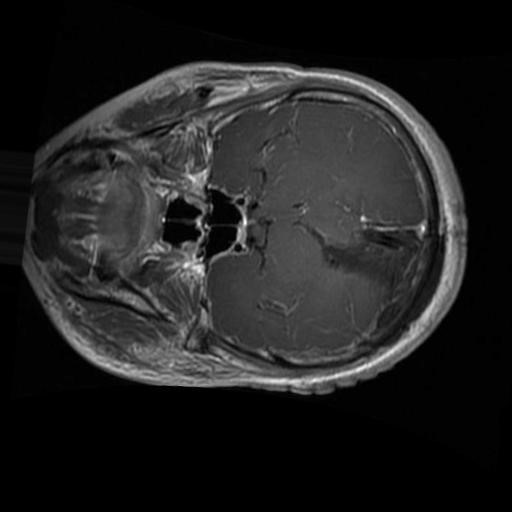
Label: brain_glioma